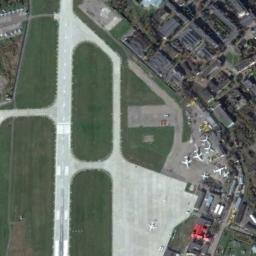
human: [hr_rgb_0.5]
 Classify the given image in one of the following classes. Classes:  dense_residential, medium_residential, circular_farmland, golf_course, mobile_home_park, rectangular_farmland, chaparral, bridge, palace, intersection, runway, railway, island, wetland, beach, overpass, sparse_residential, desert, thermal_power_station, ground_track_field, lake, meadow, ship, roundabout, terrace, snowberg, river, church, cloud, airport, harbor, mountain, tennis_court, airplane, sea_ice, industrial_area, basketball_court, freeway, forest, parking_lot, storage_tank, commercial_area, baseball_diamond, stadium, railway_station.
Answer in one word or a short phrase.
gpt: airport